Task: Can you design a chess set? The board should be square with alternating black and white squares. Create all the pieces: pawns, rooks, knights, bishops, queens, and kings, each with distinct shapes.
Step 3894:
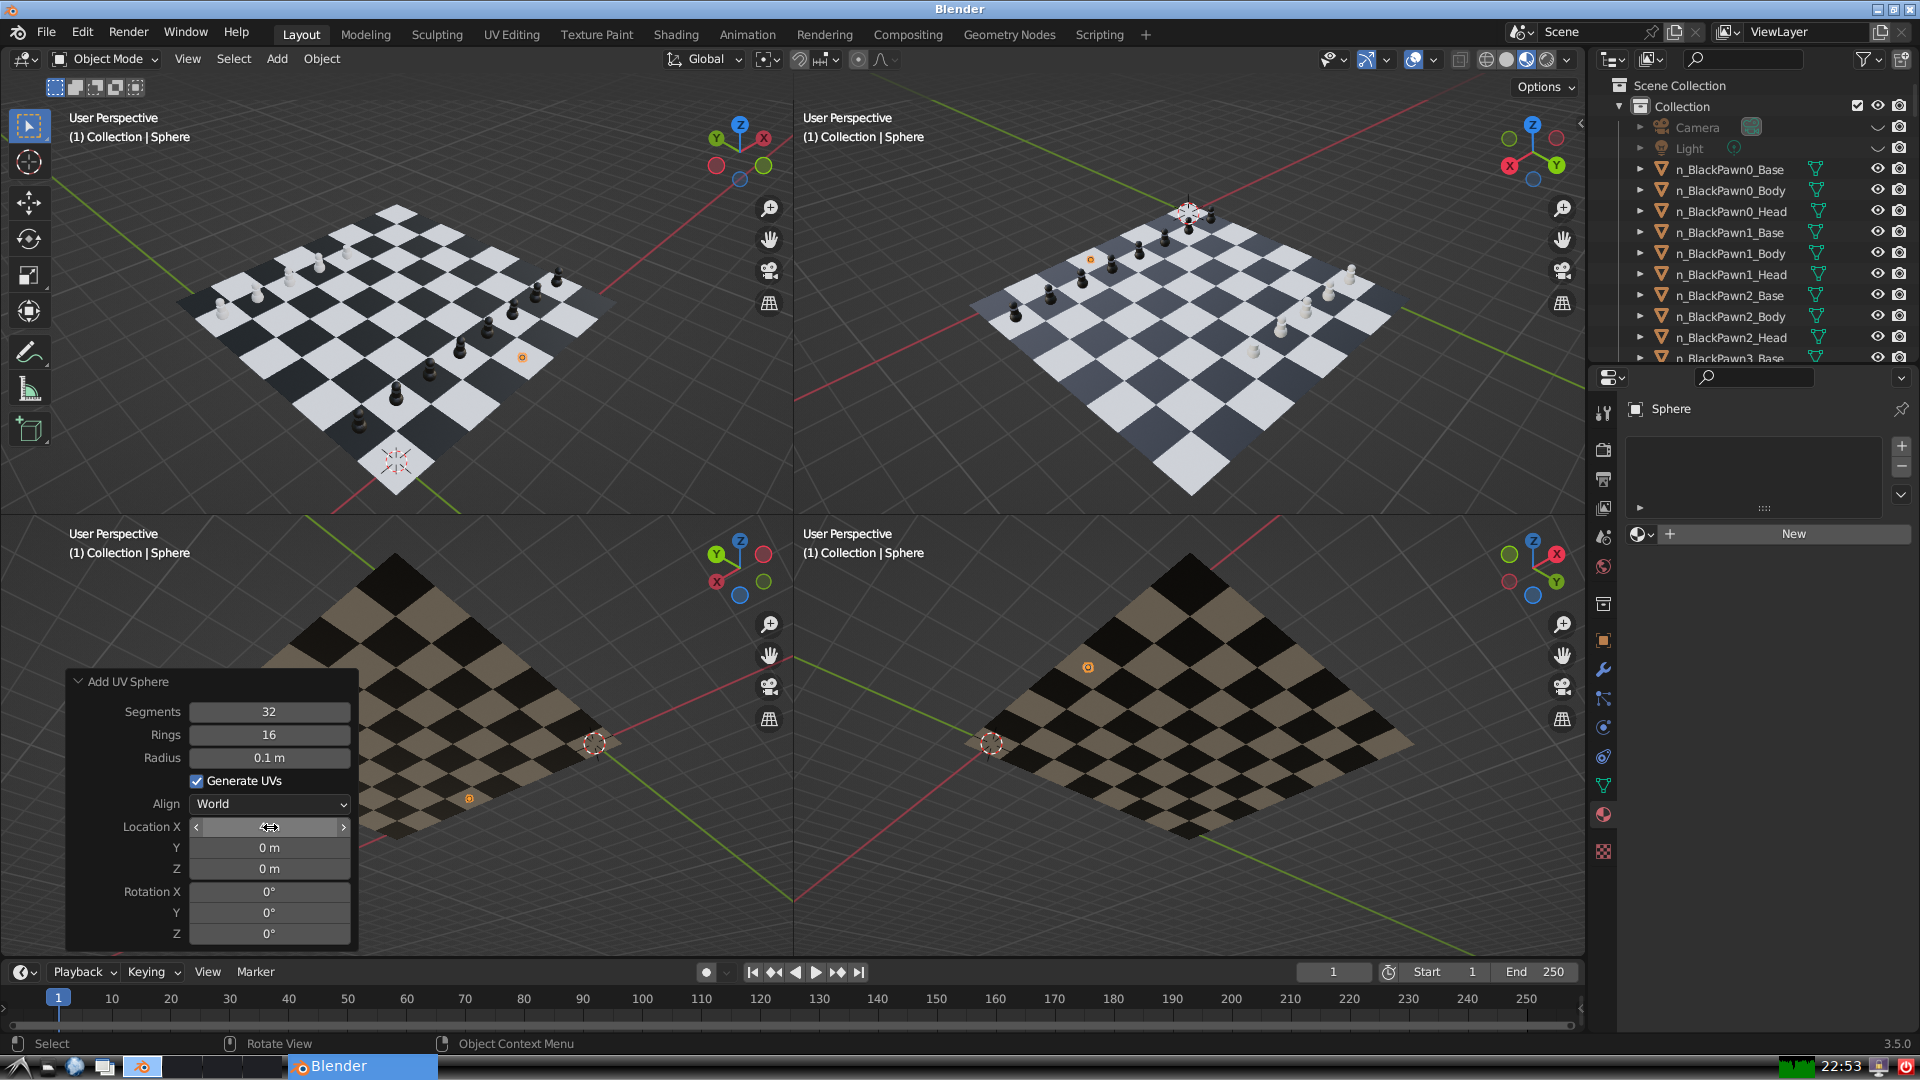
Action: {"mouse_move": [270, 849]}